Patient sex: M
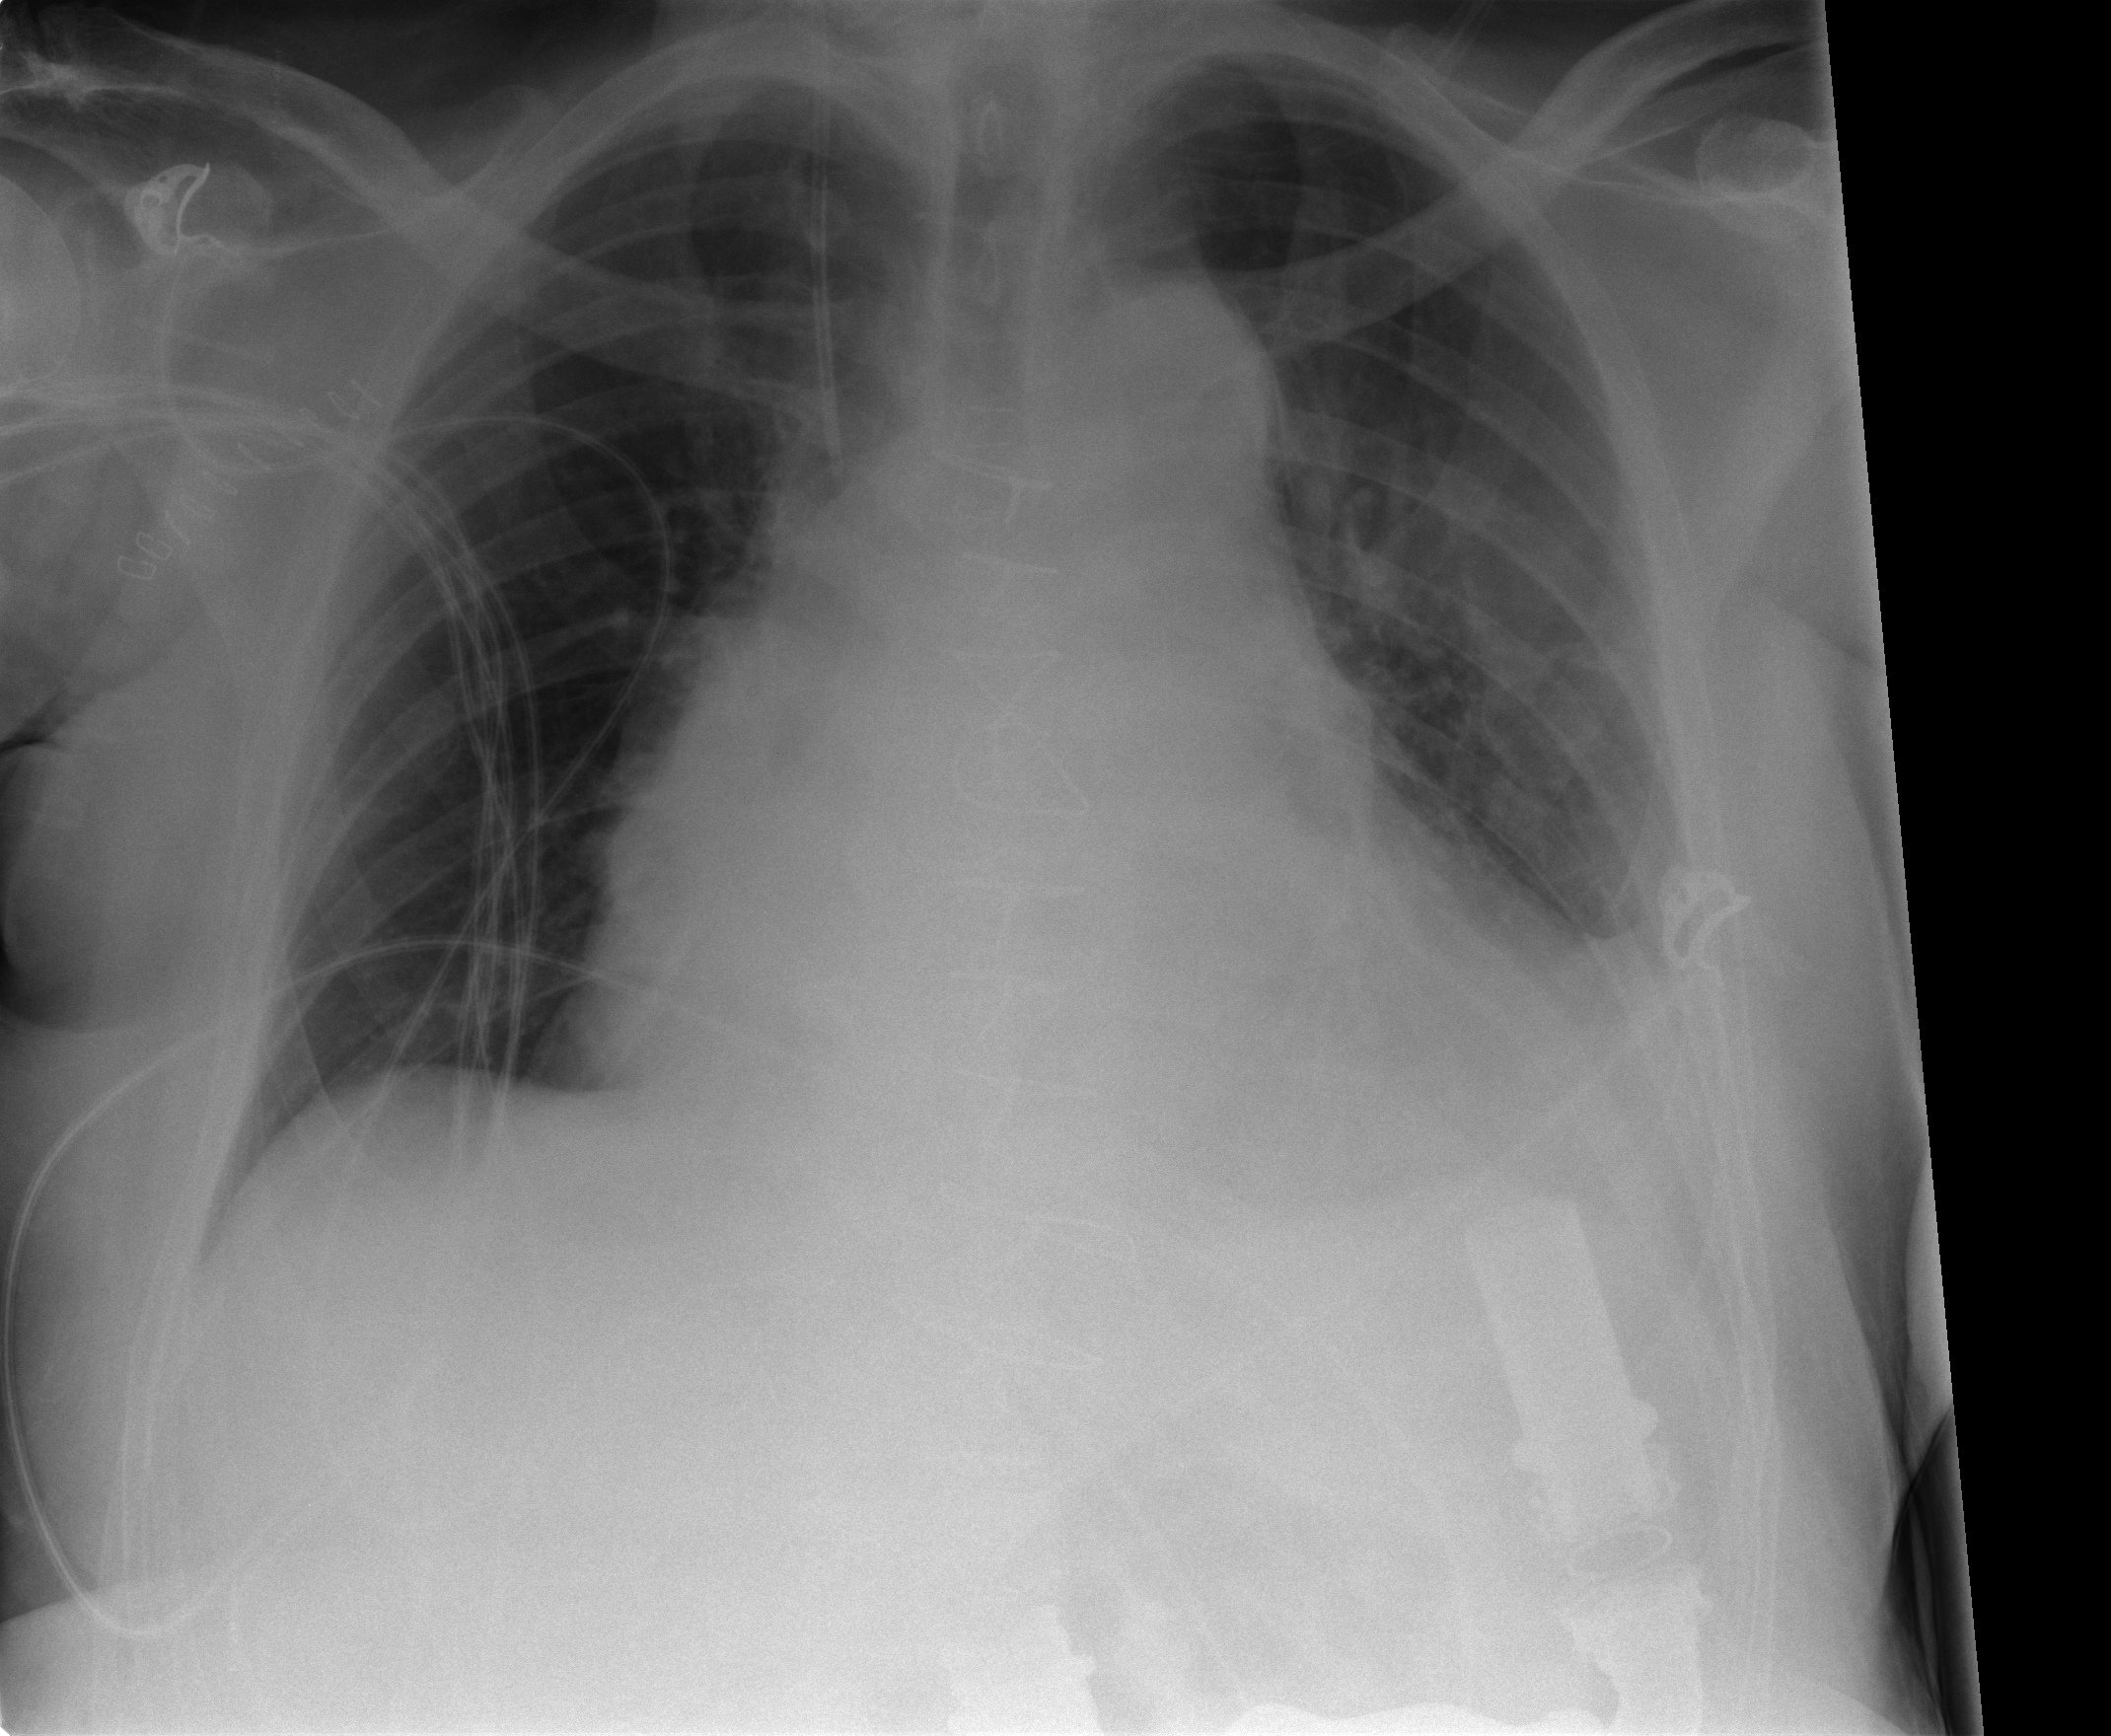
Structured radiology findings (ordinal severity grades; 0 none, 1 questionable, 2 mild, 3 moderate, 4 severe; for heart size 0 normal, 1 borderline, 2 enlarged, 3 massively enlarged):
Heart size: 3
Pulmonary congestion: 2
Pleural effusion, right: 0
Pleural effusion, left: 2
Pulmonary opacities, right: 0
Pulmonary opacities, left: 1
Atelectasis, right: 1
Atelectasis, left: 2